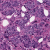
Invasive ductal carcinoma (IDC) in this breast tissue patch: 1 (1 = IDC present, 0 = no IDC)